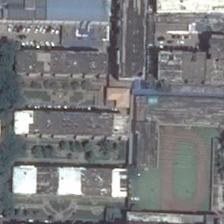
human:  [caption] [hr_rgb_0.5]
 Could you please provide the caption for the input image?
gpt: a playground is semisurrounded by some large buildings interspersed with trees .

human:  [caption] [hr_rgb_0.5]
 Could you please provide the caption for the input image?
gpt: a small football field and nearby three green houses .

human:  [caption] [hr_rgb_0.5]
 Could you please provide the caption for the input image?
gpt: a playground is semisurrounded by some large buildings .

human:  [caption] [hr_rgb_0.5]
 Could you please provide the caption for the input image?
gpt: the playground is close to the building and and is ornamented by trees .

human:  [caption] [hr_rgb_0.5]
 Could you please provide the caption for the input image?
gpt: a large playground is surrounded by many trees and houses .